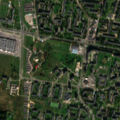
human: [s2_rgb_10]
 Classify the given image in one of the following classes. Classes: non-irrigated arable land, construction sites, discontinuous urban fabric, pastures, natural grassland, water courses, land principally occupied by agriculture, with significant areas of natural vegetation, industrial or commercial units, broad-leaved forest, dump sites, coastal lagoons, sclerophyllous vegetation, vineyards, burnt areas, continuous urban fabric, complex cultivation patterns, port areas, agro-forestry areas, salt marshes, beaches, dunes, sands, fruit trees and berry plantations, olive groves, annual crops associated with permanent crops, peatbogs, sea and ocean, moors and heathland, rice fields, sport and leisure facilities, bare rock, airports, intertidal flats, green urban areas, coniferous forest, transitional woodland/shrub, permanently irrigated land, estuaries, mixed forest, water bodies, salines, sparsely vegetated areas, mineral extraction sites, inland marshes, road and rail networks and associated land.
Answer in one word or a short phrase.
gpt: discontinuous urban fabric, industrial or commercial units, complex cultivation patterns